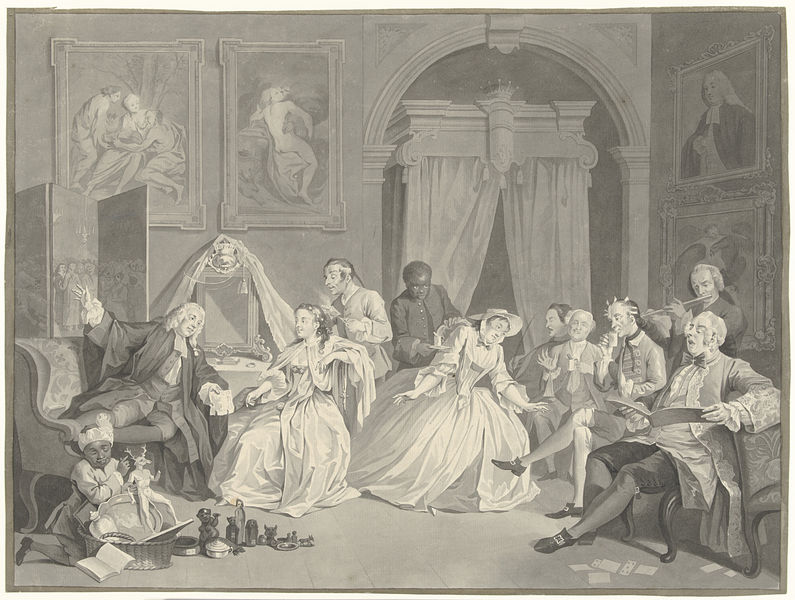
Titel: Verbeeld het buytenspoorig gedrag der geestelijke koppelaar......
Künstler: Cornelis Ploos van Amstel
Standort: Amsterdam
Institution: Rijksmuseum
Schlagwörter: gemälde, mann, frauen, menschen, sitzen, frau, frisur, grau, hut, kleider, männer, raum, szene, tisch, tür, zeichnung, zimmer, tuch, gesellschaft, herren, gläser, trinken, wand, diener, bild, innenraum, spiegel, vorhang, sessel, sitzend, innen, kind, gesang, bilder, bogen, grafik, rundbogen, salon, karten, musizieren, paravent, korb, spiel, geschirr, druck, radierung, stich, puppen, flöte, querflöte, singen, sklave, empfang, mohr, usa, sklaven, spielzeug, portäts, wandschirm, barocl, kolonialzeit, hausmusik